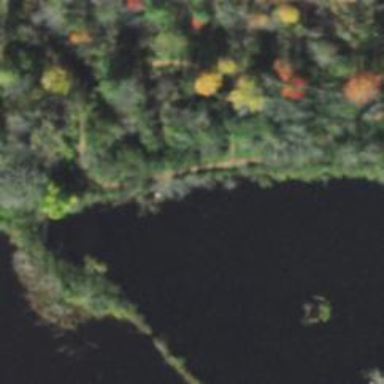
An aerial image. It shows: Bird hide located in leisure land area.